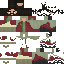
A male human skin with medium skin, wearing brown long hair dressed in a red hoodie and brown pants, featuring a closed mouth.